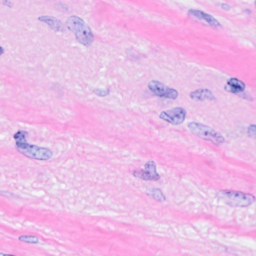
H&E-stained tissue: Breast